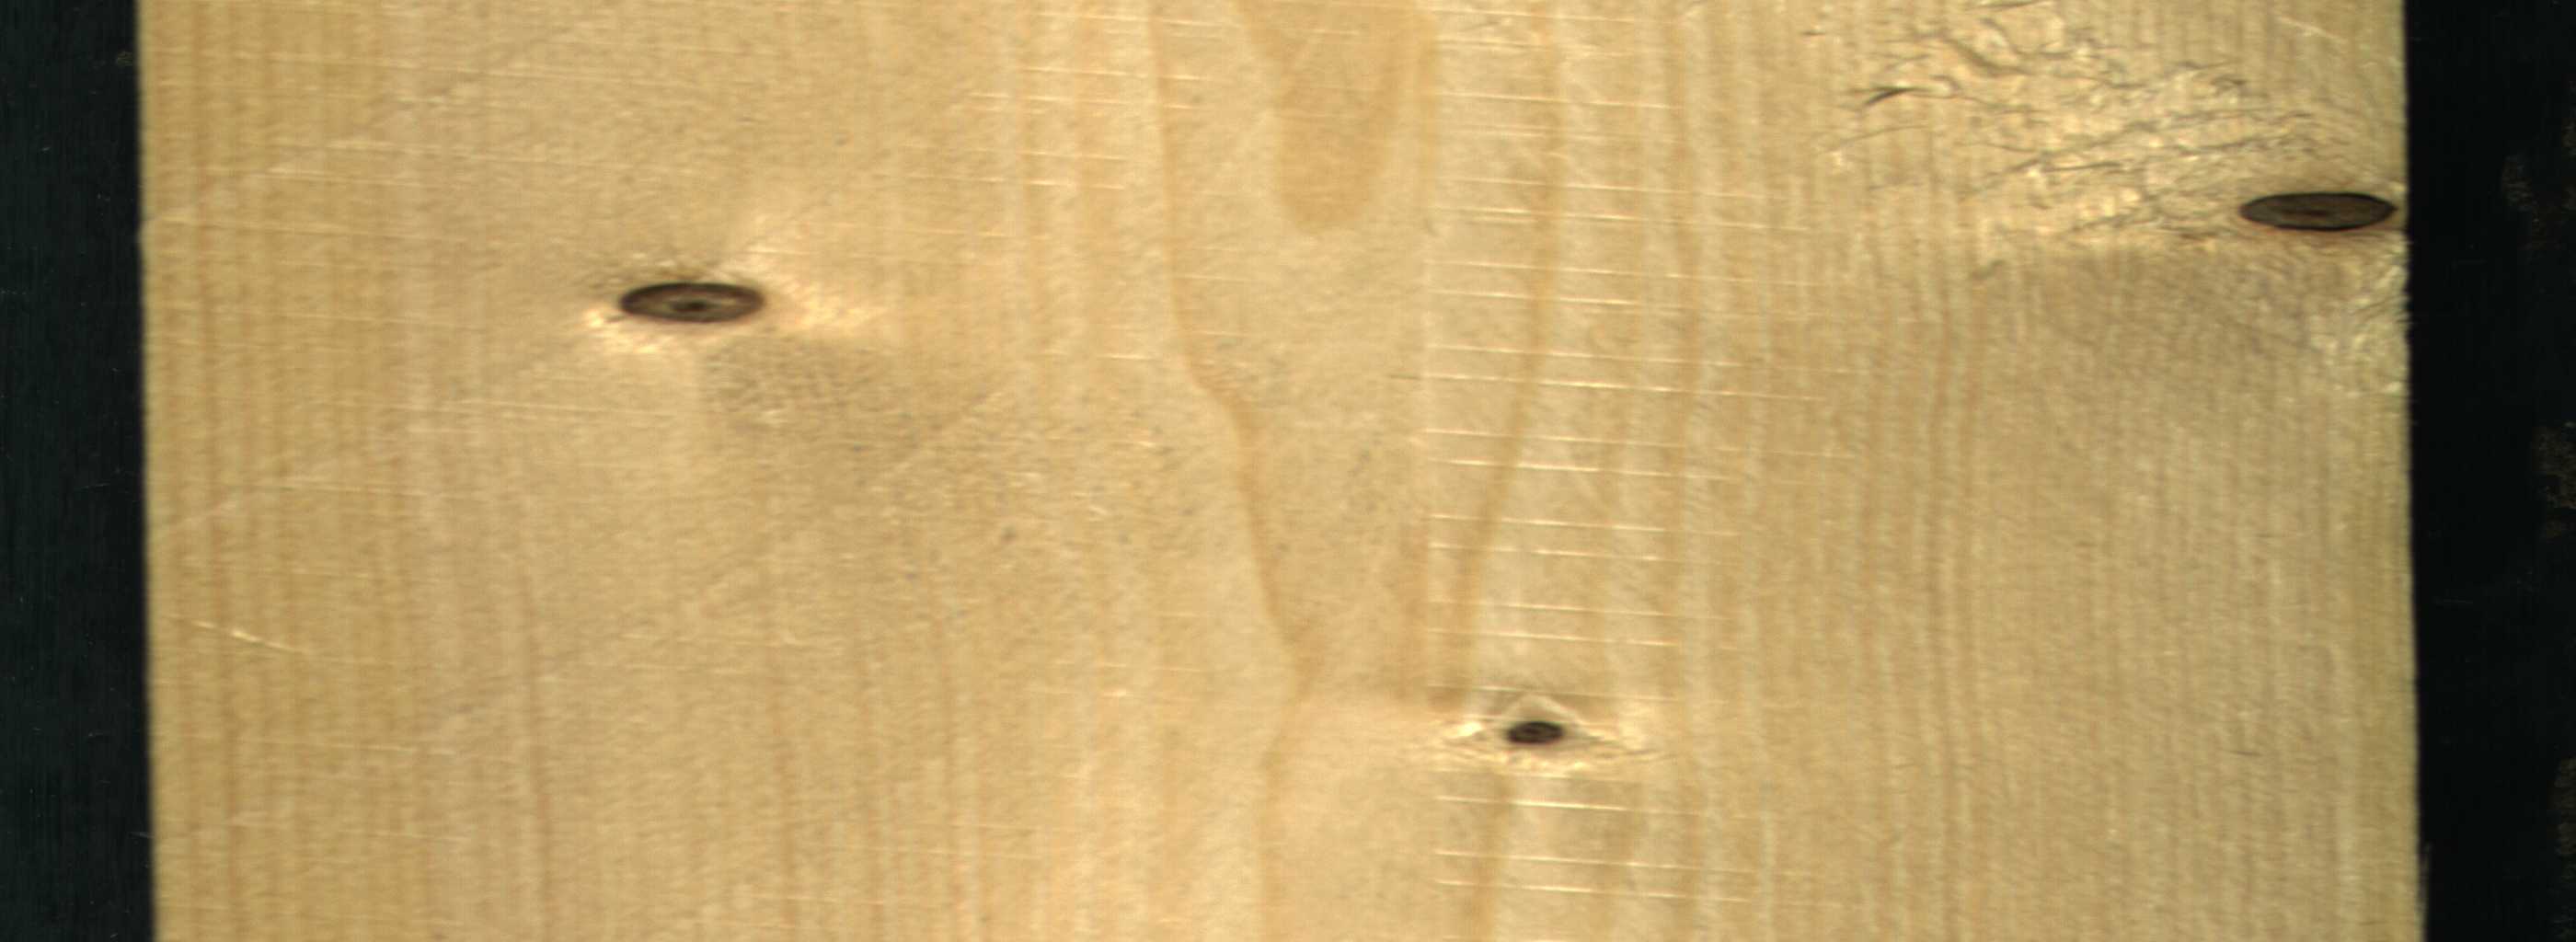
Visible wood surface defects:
Dead_Knot
Dead_Knot
Dead_Knot